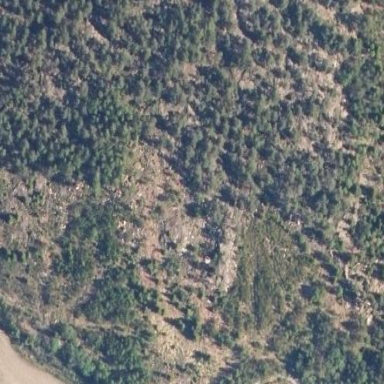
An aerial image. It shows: Landscape dominated by bare rock.